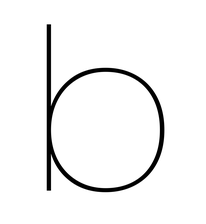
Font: Poppins-Thin